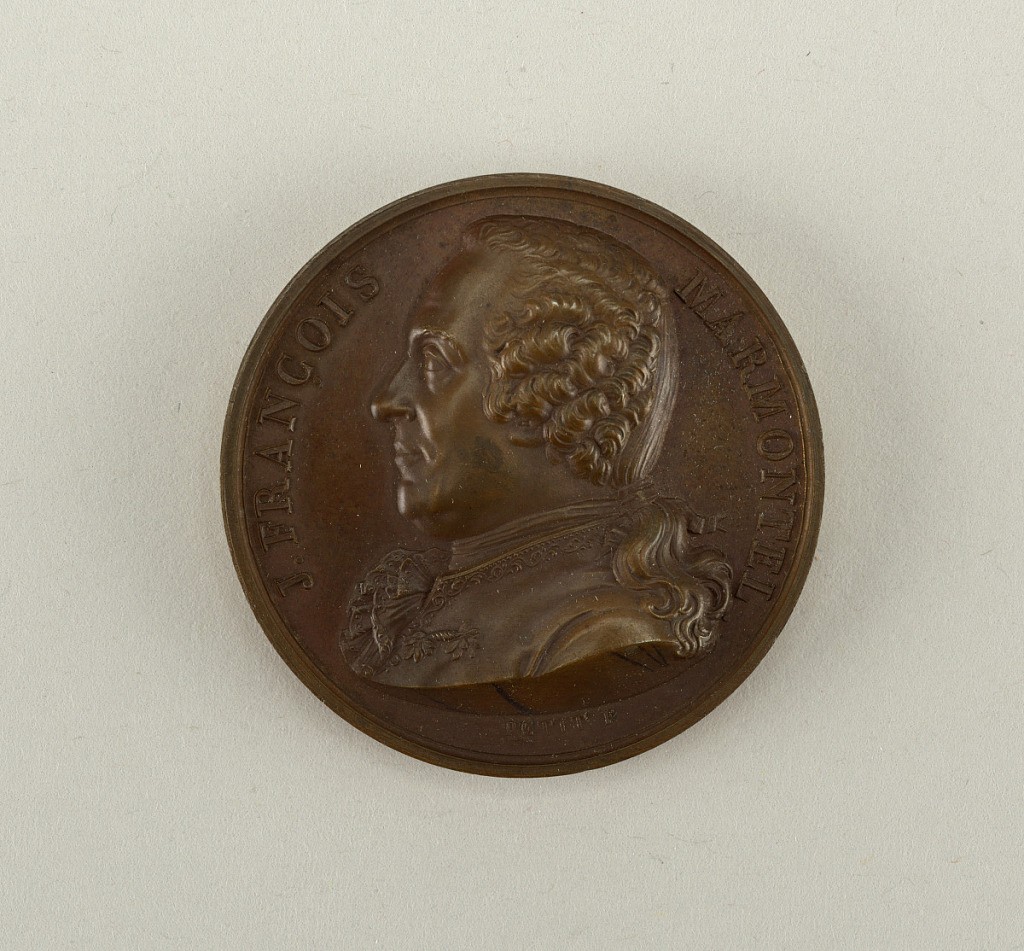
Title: Galerie métallique des grands hommes français (Great Men of France)
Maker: Louis Michel Petit, French, 1790 - 1844
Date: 1820
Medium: Cast bronze
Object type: Medal
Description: Bust of Jean-François Marmontel (1723 - 1799), to the left.